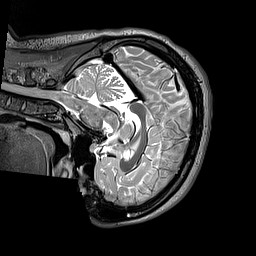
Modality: T2w
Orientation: sagittal
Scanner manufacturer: siemens
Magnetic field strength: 3 T
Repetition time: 3.2 s
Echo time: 0.406 s